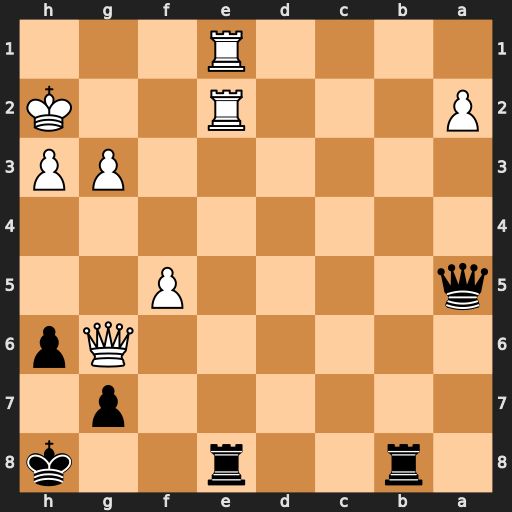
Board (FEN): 1r2r2k/6p1/6Qp/q4P2/8/6PP/P3R2K/4R3
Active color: b
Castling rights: -
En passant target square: -
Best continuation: Qxe1 Qxe8+ Rxe8 Rxe1 Rxe1